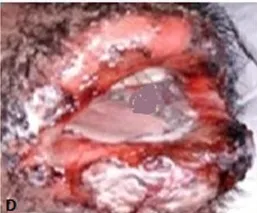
Multiple encrustations, ulcerations with clinically evident bleeding.
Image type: medical_photograph (other_medical_photograph)